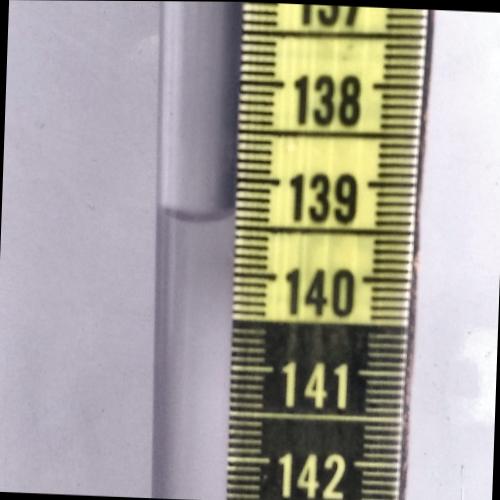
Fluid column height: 139.4 cm